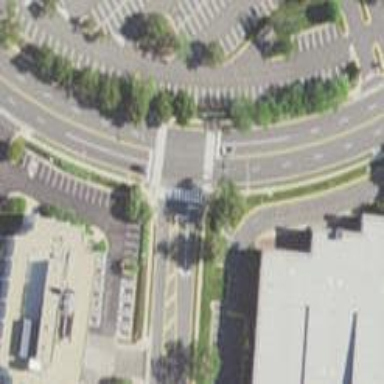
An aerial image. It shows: Pedestrian crossing with zebra markings on the footway.